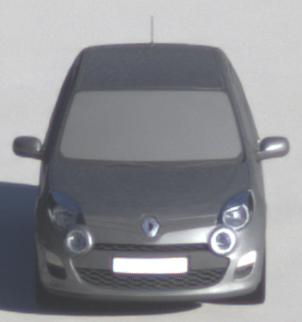
Make: Renault
Model: Twingo 1.2 LEV 16V 75
Detailed model: Twingo (II)
Model produced from: 2012/01
Model produced until: 2014/07
Doors: 3
Color: gray
Road condition: dry road
Daytime: sunrise or sunset
Contrast: medium contrast